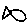
Label: fish